Question: I have a category class in DB:
'''
CREATE TABLE [dbo].[Category](
[pk_cat_id] [int] NOT NULL,
<URL> NOT NULL,
[parent_cat_id] [int] NULL
CONSTRAINT [PK_Category] PRIMARY KEY NONCLUSTERED
(
[pk_cat_id] ASC
))
'''

Category class has association to itself. It is a recursive, bidirectional association(many-to-one and one-to-many).
Both refer to the same foreign key column: parent_cat_id.
A category can have one parent at-most and no or more child categories.
This is Category.hbm.xml:
'''
<?xml version="1.0" encoding="utf-8" ?>
<hibernate-mapping xmlns ="urn:nhibernate-mapping-2.2"
assembly ="NHibernateIntro.Core"
namespace ="NHibernateIntro.Core.Domain">
<class name="Category" table="Category">
<id name="CategoryId" column="pk_cat_id">
<generator class="hilo"/>
</id>
<property name="Name" column="name" type="string" length="50" not-null="true" />
<many-to-one name="ParentCategory" class="Category" column="parent_cat_id" />
<bag name="childCategories" cascade="all-delete-orphan" inverse="true">
<key column="parent_cat_id"/>
<one-to-many class="Category"/>
</bag>
</class>
</hibernate-mapping>
'''
This is Category.cs:
'''
using System;
using System.Collections.Generic;
using Iesi.Collections.Generic;
namespace NHibernateIntro.Core.Domain
{
public class Category
{
private Category parent_category;
private ISet<Category> child_Categories = new HashedSet<Category>();
public virtual int CategoryId { get; set; }
public virtual string Name { get; set; }
public Category() { }
public Category( string cat_name )
{
Name = cat_name;
}
public virtual Category ParentCategory
{
get
{
if (parent_category == null)
parent_category = new Category();
return parent_category;
}
set{ parent_category = value; }
}
public virtual ISet<Category> childCategories
{
get { return child_Categories; }
set { child_Categories = value; }
}
}
}
'''
This is the Main method:
'''
public static void Run(ISessionFactory factory)
{
int computerId = 1;
using (ISession session = factory.OpenSession())
using (session.BeginTransaction())
{
Category computer = session.Get<Category>(computerId); // **This line causes Error(stated below)**
// Please see 'CONFUSING' tag below.
Category laptops = new Category("Laptops");
computer.childCategories.Add(laptops);
laptops.ParentCategory = computer;
session.Save(laptops);
session.Transaction.Commit();
}
}
'''
: When i debugged the code it stuck here at this line: "set{ parent_category = value; }". I am confused because I am assigning to Cateory then why setter of parentCategory is being called here?
Invalid Cast (check your mapping for property type mismatches);
setter of NHibernateIntro.Core.Domain.Category
Unable to cast object of type'NHibernate.Collection.Generic.PersistentGenericBag'1[NHibernateIntro.Core.Domain.Category]' to type 'Iesi.Collections.Generic.ISet'1[NHibernateIntro.Core.Domain.Category]'.
kINDLY hELP!!
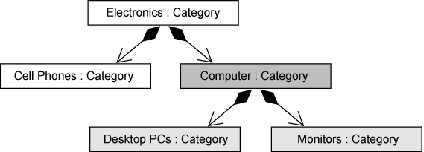
Answer: Use in the mapping file instead of bag. Because ISet cannot be casted to IList and bag mapping is compatible with a .NET IList